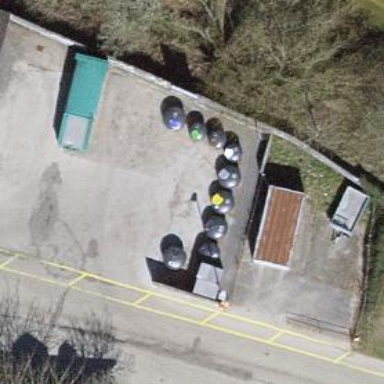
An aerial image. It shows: Recycling center.